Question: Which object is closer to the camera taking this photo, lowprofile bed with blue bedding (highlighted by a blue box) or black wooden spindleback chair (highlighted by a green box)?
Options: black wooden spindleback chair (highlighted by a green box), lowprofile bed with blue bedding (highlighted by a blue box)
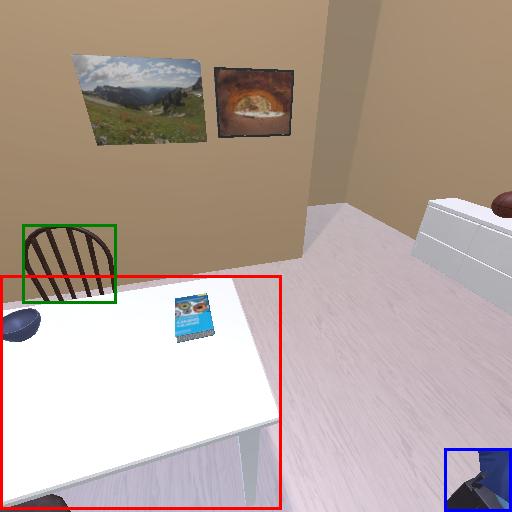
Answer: black wooden spindleback chair (highlighted by a green box)